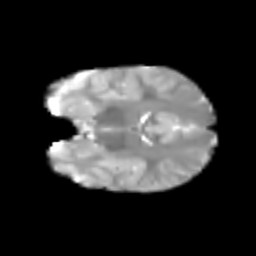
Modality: T2w
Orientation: coronal
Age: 6
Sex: female
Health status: healthy